Interaction volume radius: 5 \u00c5
Interaction volume height: 20 \u00c5
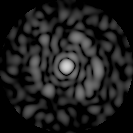
Disorder parameter: 0.8205